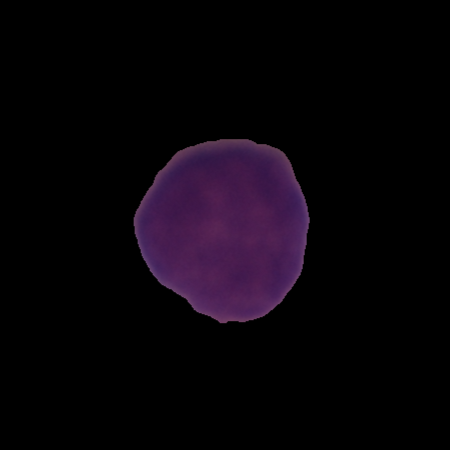
Label: healthy